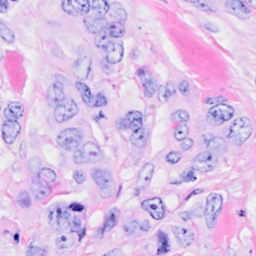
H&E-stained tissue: Breast